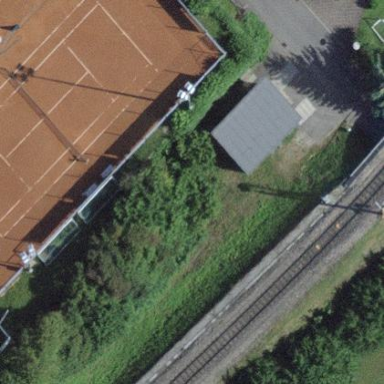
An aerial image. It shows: Tennis court on the leisure land pitch.